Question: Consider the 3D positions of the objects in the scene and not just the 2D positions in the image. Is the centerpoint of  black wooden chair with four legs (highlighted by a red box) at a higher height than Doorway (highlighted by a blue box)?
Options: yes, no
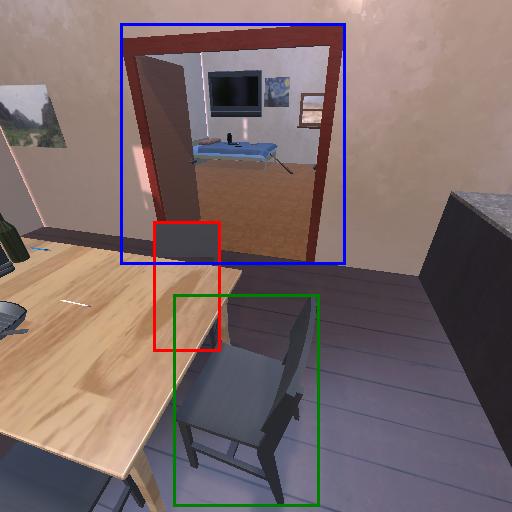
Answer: yes